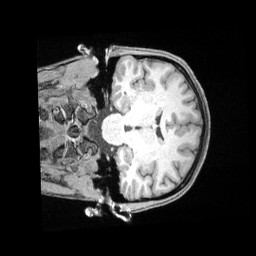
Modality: T1w
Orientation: coronal
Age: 34
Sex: female
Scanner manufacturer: siemens
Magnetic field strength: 3 T
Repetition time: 2 s
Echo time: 0.00211 s